Chest X-ray:
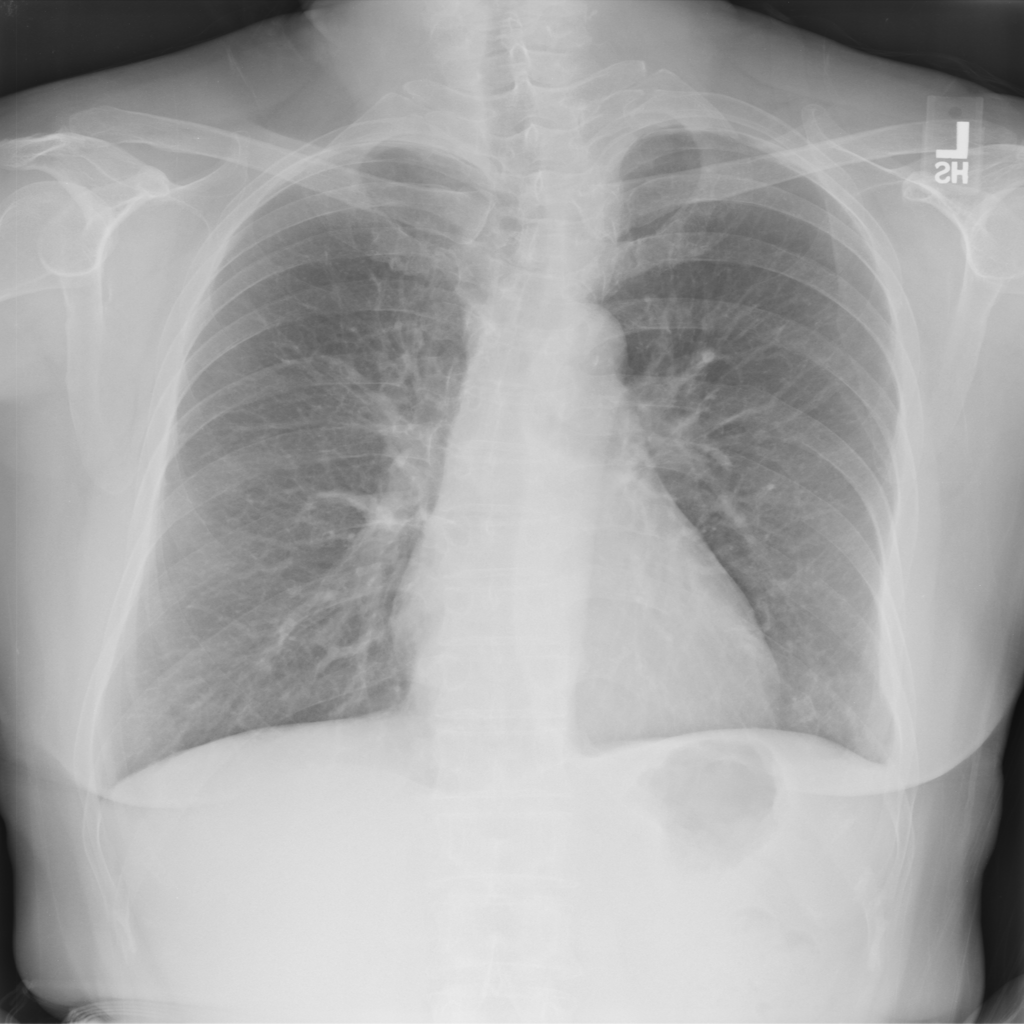
Findings: Pleural Thickening
No abnormal finding: no